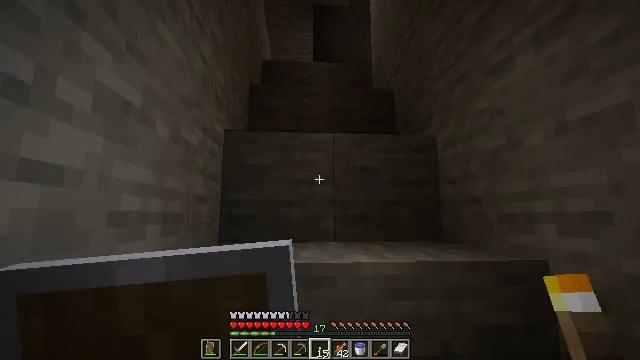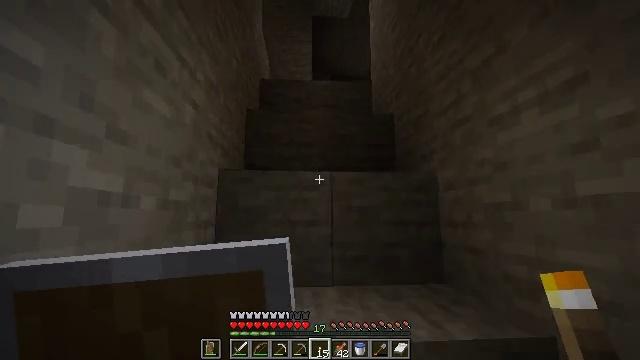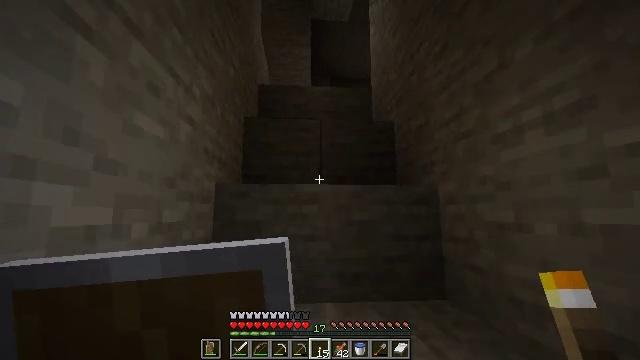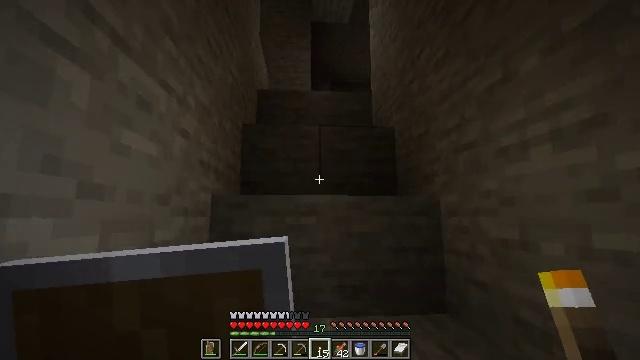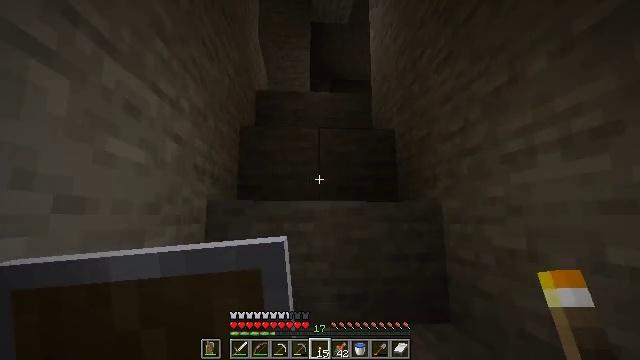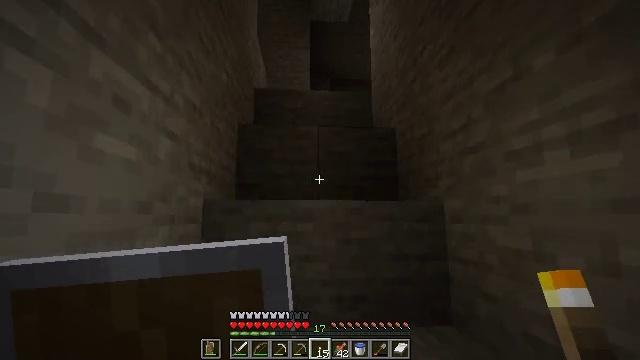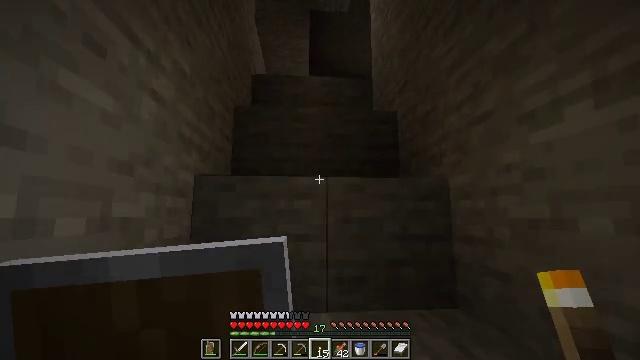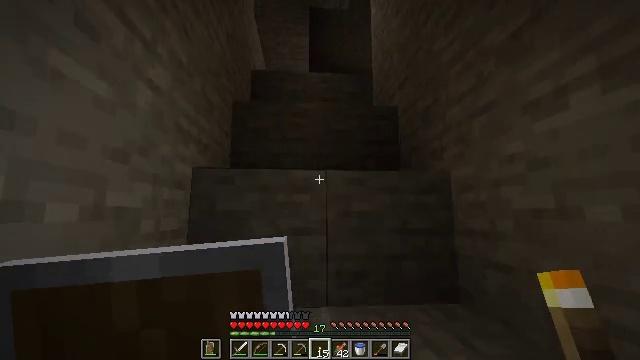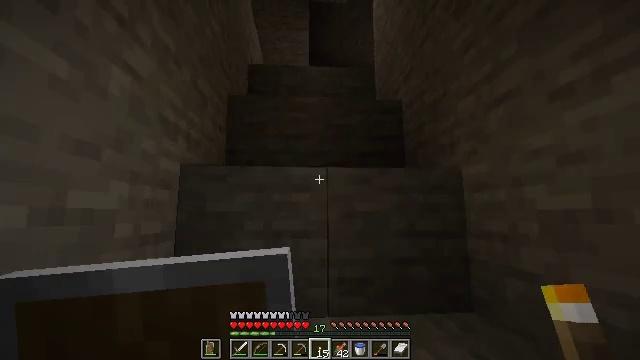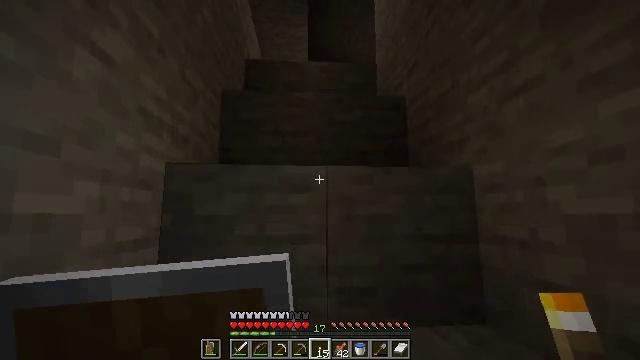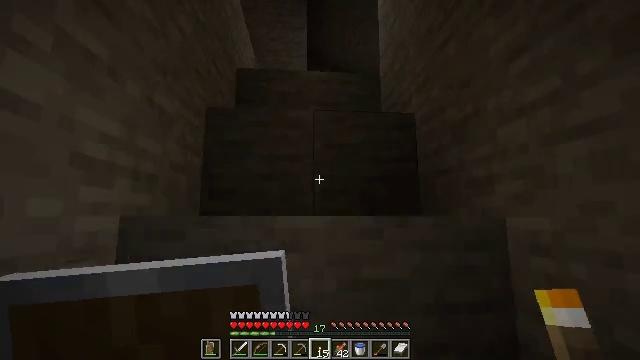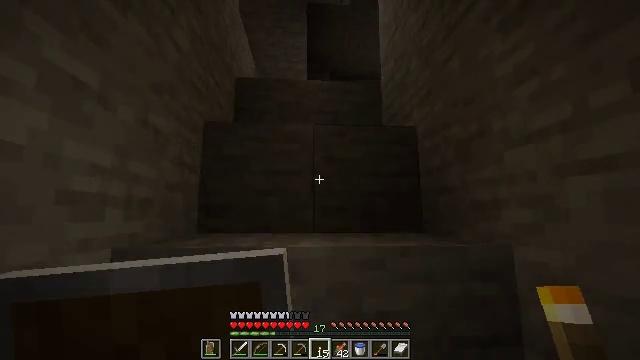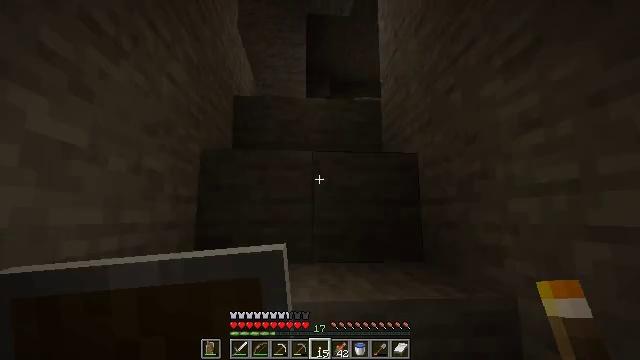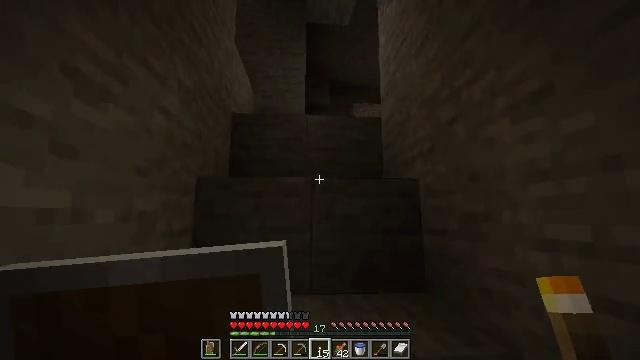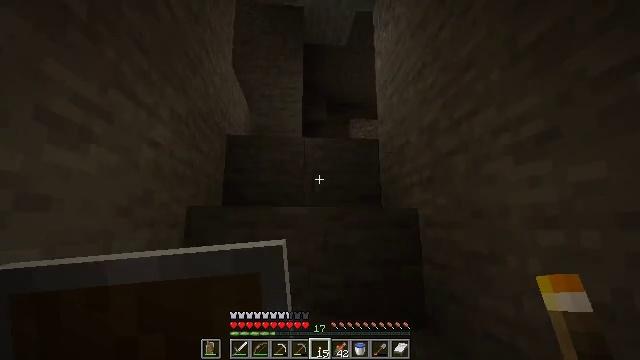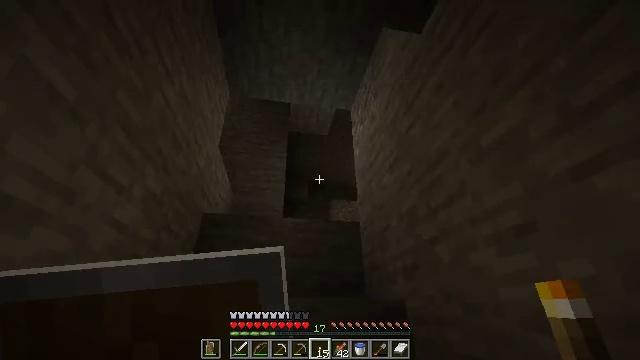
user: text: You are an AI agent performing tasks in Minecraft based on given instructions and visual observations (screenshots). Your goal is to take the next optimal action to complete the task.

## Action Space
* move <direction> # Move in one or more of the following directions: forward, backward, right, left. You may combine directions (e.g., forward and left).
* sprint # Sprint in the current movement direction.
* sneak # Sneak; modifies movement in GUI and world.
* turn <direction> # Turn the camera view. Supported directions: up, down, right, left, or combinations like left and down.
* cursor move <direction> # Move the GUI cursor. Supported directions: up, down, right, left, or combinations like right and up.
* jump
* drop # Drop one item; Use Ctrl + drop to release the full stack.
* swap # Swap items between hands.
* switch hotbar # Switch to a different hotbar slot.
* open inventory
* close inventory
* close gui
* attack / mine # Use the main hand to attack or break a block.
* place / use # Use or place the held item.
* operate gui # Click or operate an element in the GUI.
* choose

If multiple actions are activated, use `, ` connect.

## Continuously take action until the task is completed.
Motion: motion action
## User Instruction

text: Use the crafting table to create a redstone block from nine redstone dust.
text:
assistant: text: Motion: move forward, jump
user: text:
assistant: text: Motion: move forward
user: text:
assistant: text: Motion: move forward
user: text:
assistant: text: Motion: move forward
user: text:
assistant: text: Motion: move forward
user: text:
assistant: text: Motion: move forward
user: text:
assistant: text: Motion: move forward
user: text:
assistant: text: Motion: move forward
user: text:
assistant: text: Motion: move forward
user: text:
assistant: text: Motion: move forward, jump
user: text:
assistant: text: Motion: move forward, jump
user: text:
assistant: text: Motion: move forward, jump
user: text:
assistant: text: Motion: move forward, jump
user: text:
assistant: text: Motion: move forward, turn up
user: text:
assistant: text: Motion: move forward, turn right and up
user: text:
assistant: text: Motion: move forward
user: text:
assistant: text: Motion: move forward, turn left
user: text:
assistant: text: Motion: move forward, turn left and down
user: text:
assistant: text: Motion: move forward, turn left and down
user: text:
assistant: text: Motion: move forward, turn left and down, jump
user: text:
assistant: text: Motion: move forward, turn left and down, jump
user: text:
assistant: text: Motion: move forward, turn down, jump
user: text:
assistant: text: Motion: move forward, jump
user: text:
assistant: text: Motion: move forward
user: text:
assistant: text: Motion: move forward, turn right and up
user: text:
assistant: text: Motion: move forward, turn right and up
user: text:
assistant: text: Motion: move forward, turn right and up
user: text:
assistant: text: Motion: move forward, turn up
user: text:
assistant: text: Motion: move forward, jump
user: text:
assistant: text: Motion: move forward, jump